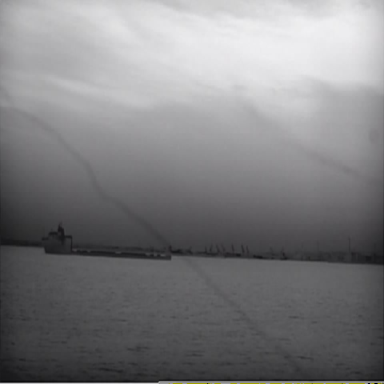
There is a liner in the infrared image.